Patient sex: M
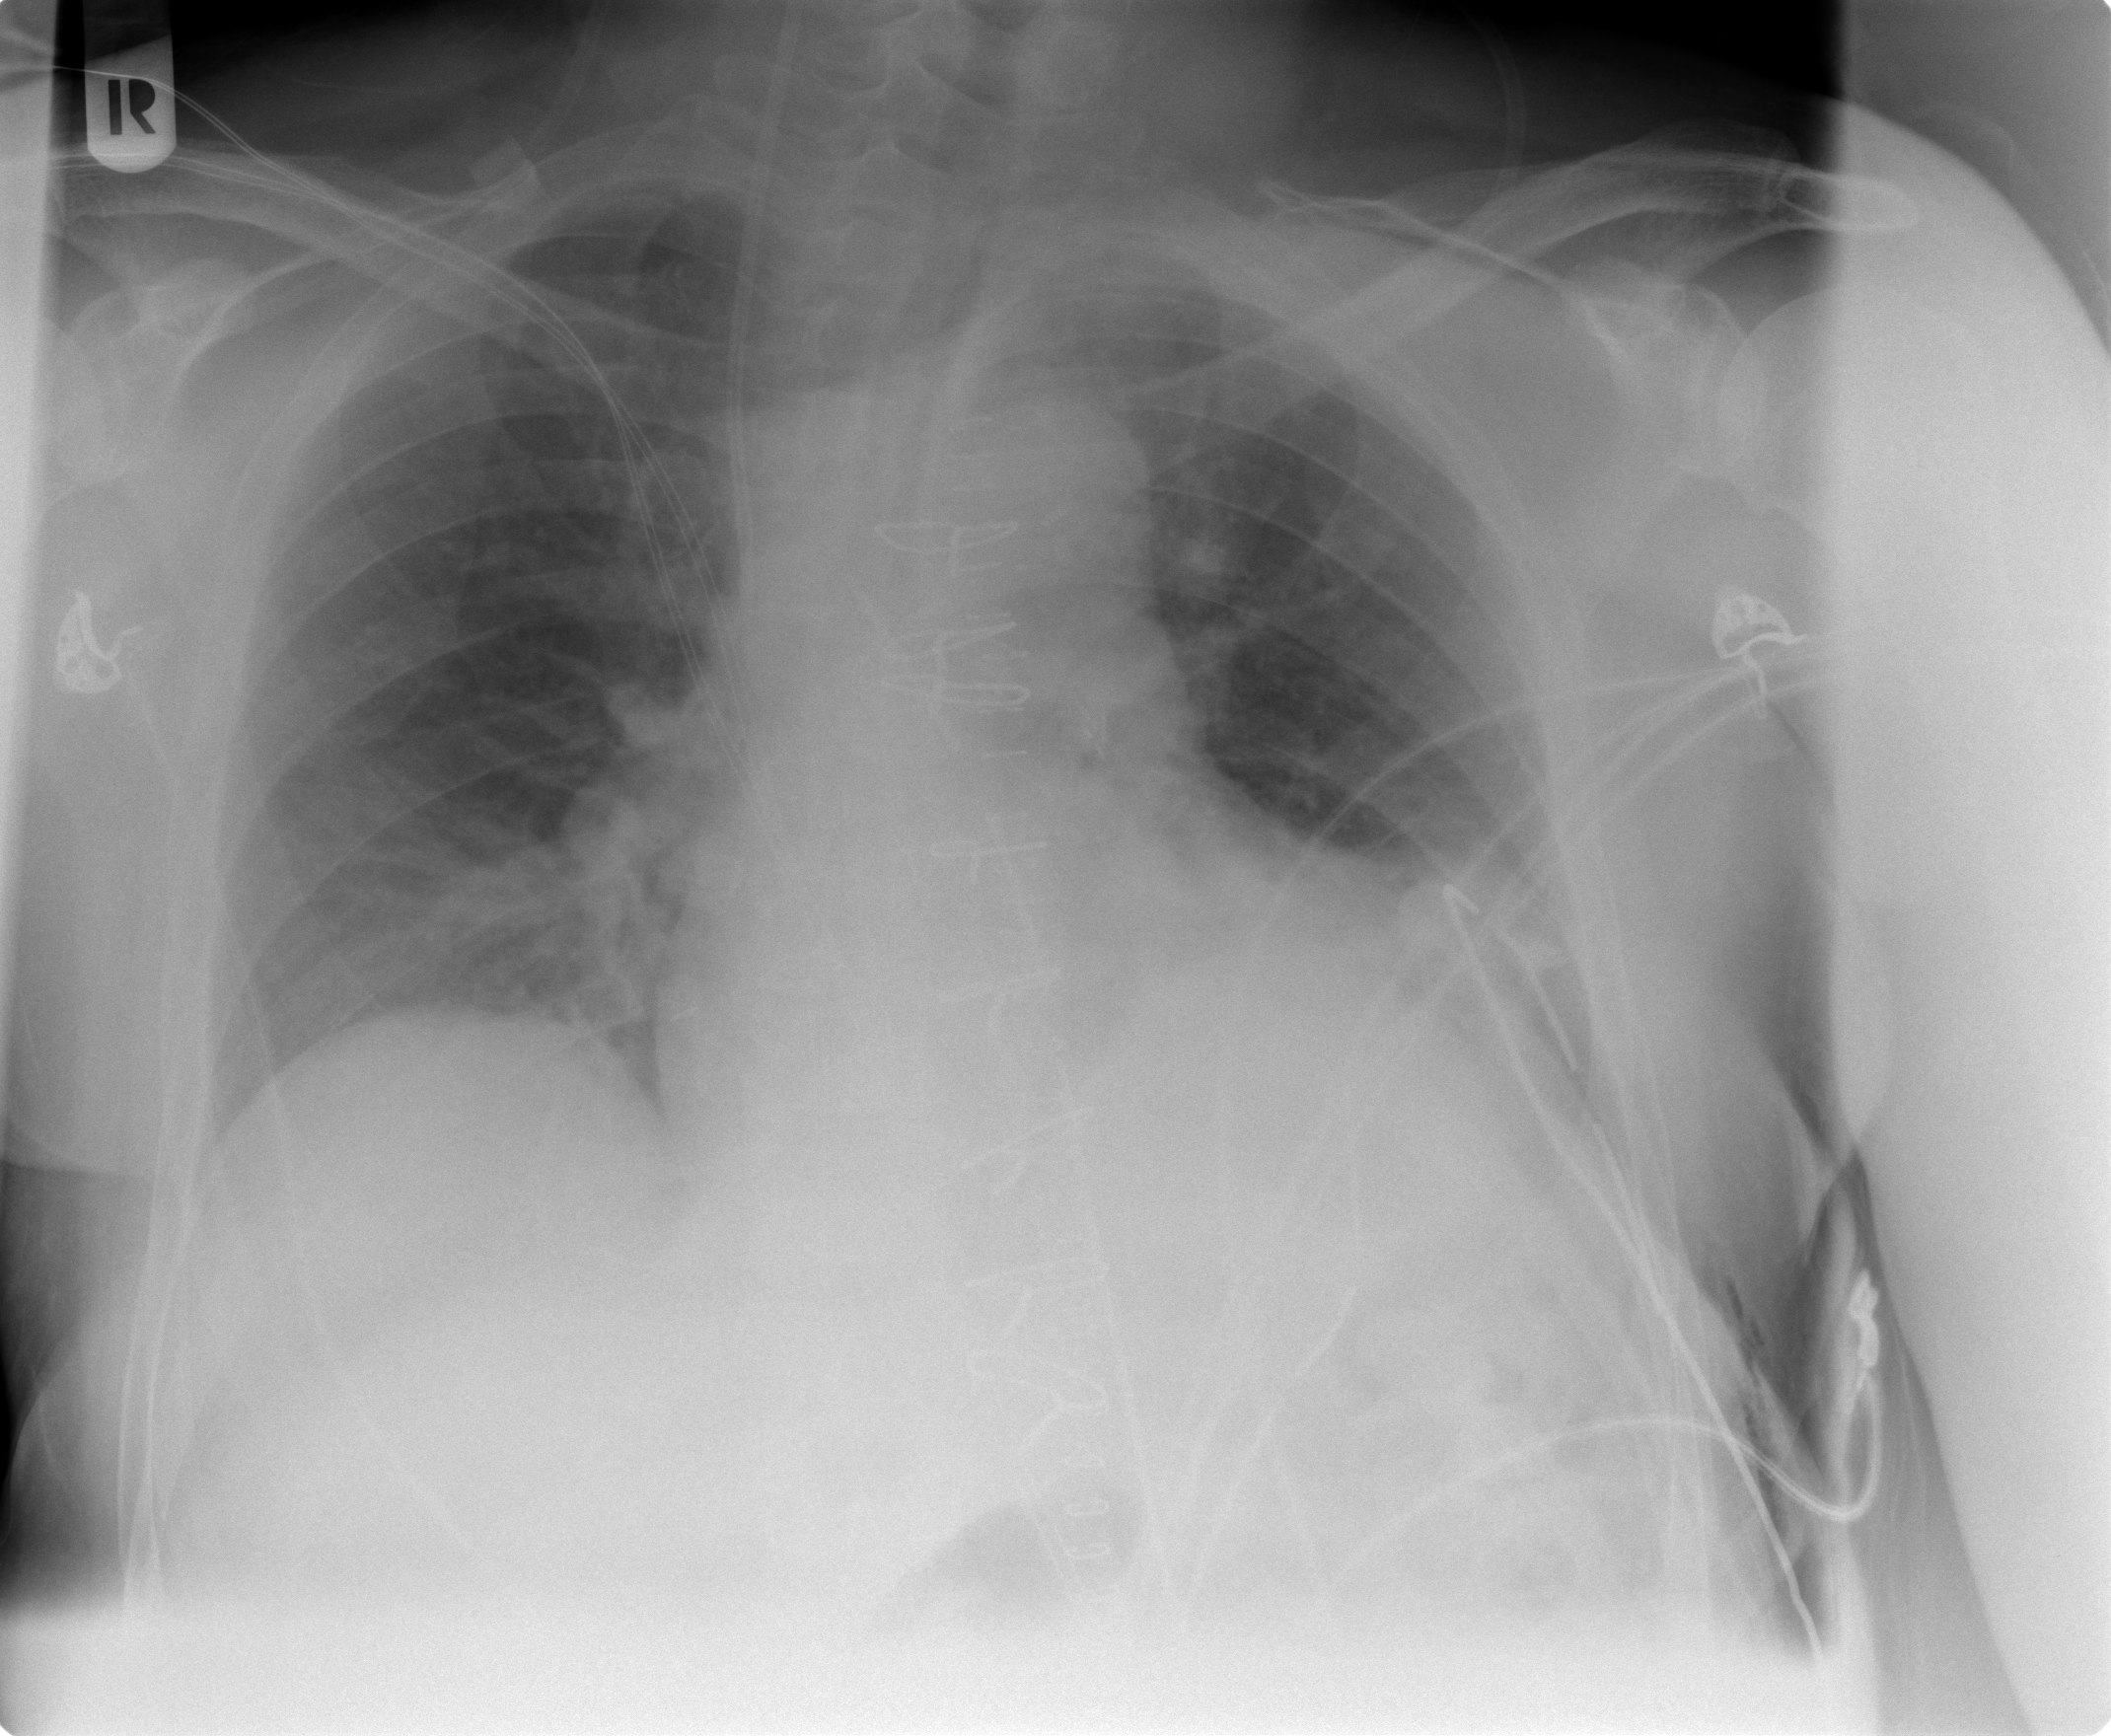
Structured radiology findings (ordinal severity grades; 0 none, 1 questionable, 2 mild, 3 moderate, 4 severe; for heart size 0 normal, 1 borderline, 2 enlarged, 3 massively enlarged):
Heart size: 0
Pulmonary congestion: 0
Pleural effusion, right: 0
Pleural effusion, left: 1
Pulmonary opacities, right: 0
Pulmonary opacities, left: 0
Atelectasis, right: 0
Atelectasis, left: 2